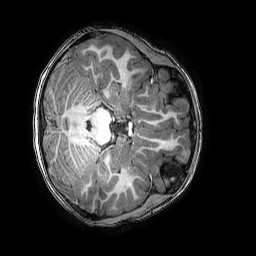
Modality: T1w
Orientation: axial
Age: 6
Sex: female
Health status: healthy